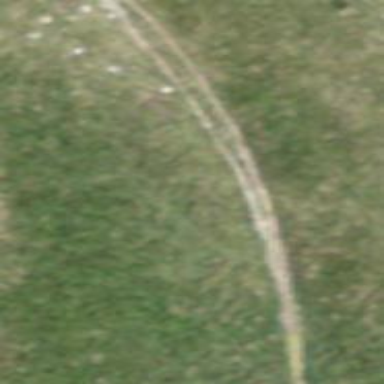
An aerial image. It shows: Ground path with excellent trail visibility.